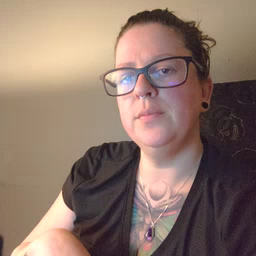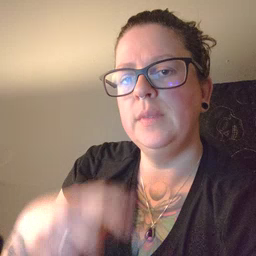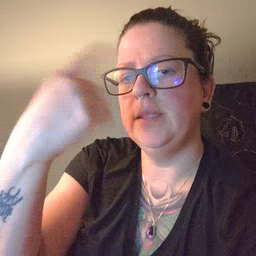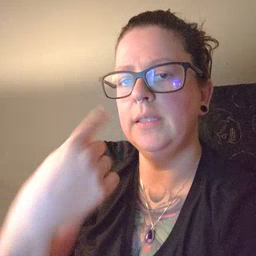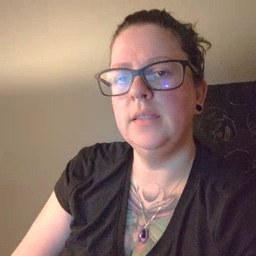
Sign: face